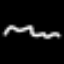
Label: squiggle